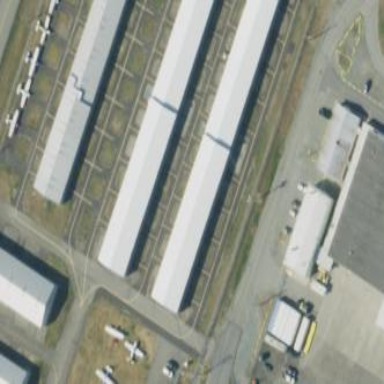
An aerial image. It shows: Hangar building located at airport.